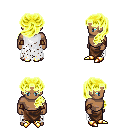
a pixel art fantasy rpg character, male body template, human, dark skin, white tattered cape, robe skirt, gold princess hairstyle, cloth bracers, gold boots, four views (front, back, left, right), 2x2 character sprite sheet, small pixel art, hard edges, no anti-aliasing